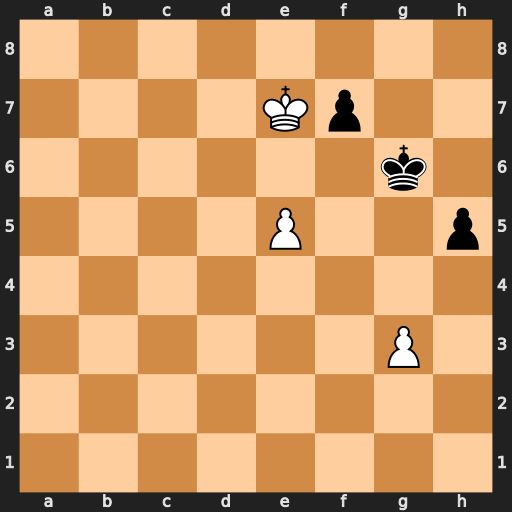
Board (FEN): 8/4Kp2/6k1/4P2p/8/6P1/8/8
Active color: w
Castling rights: -
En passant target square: -
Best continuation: Kf8 Kf5 Kxf7 Kxe5 Kg6